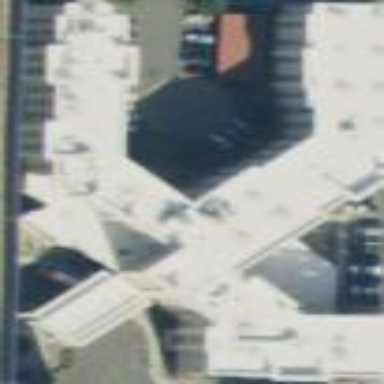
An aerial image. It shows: Hotel building.